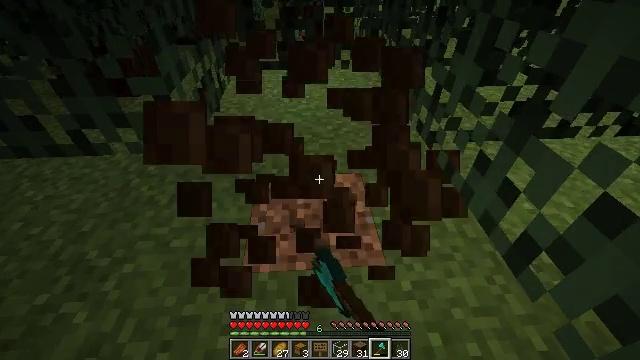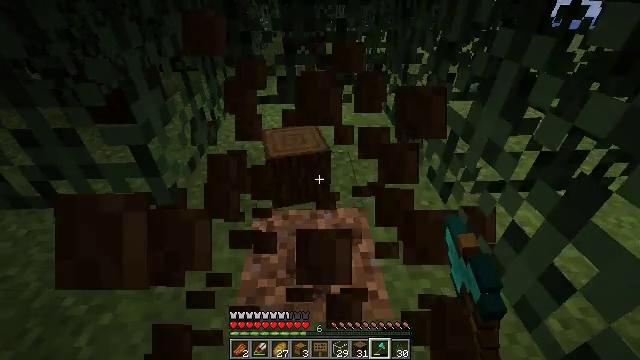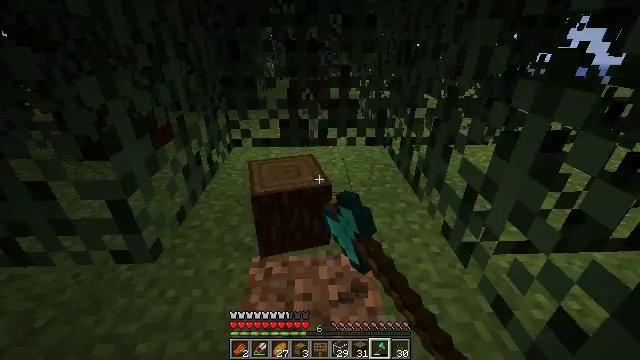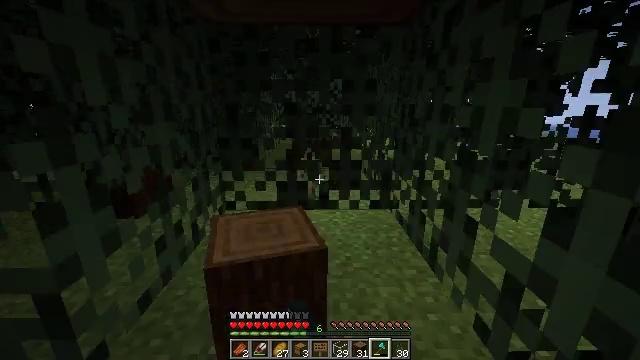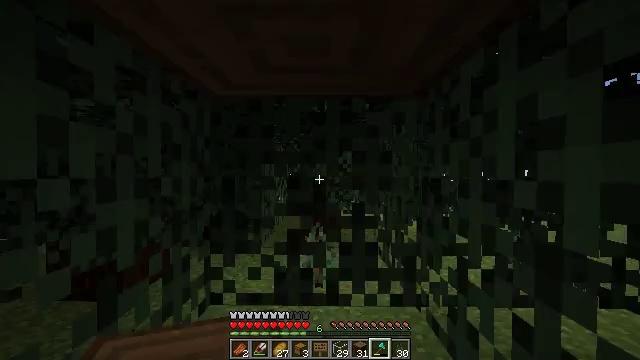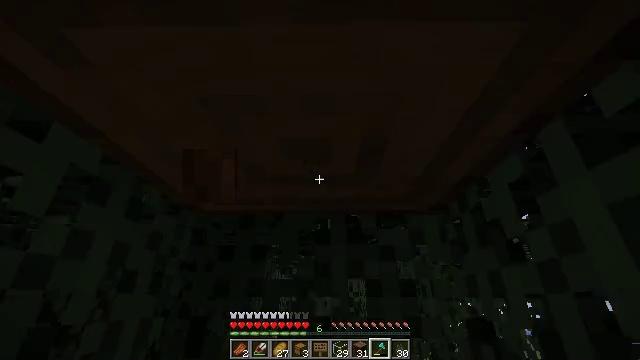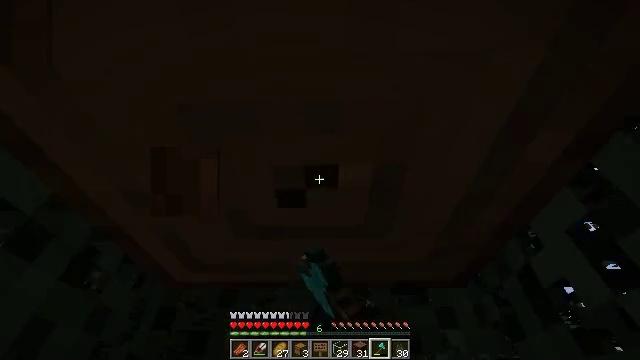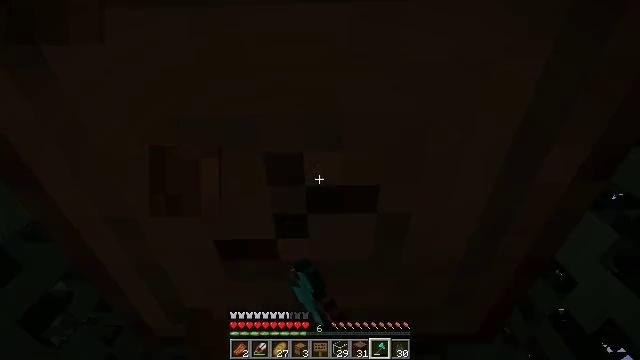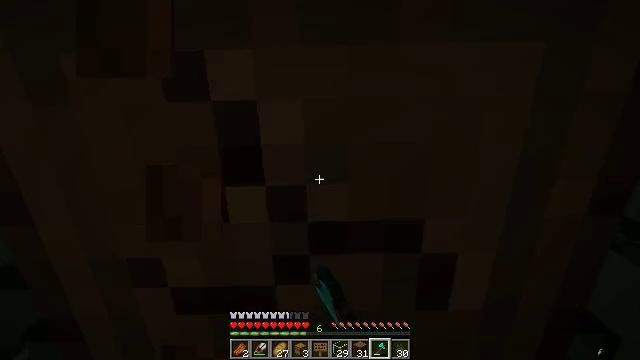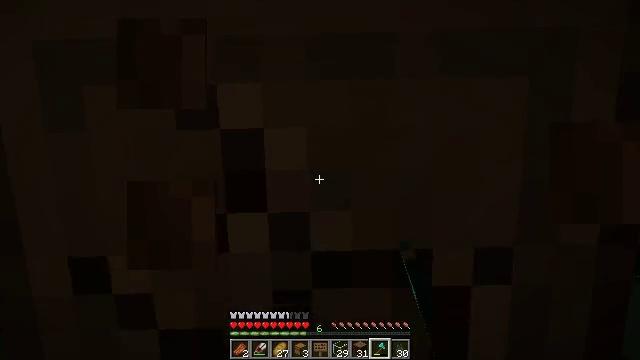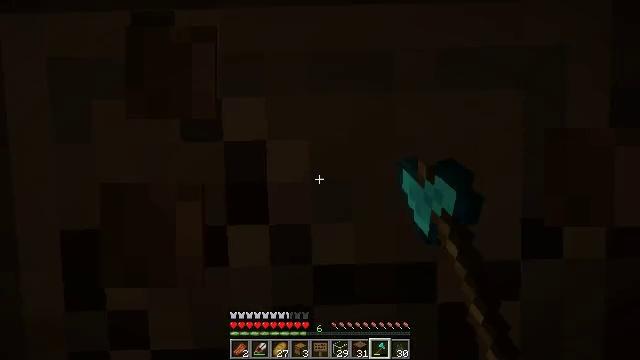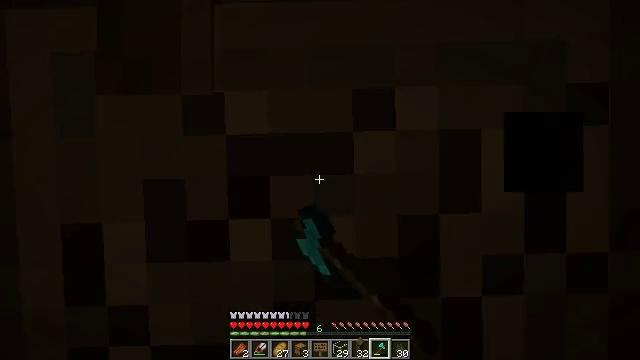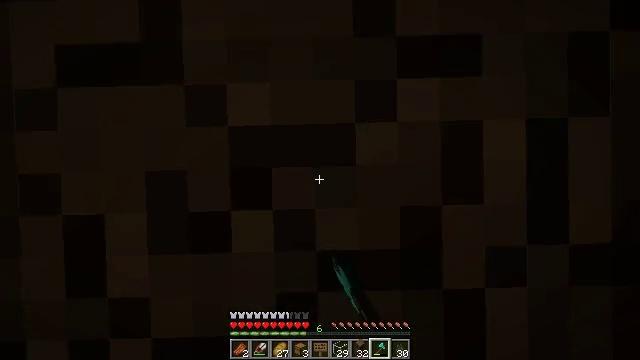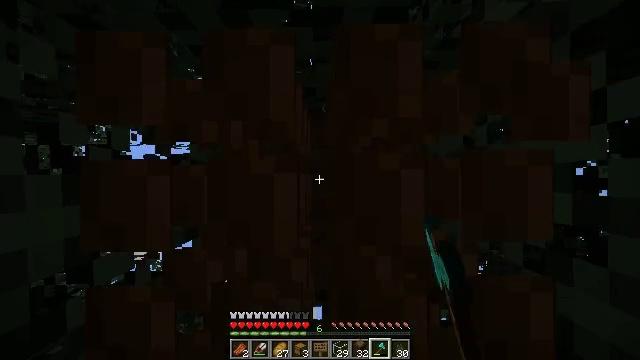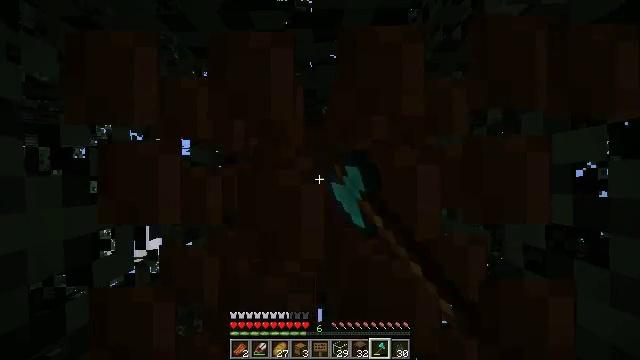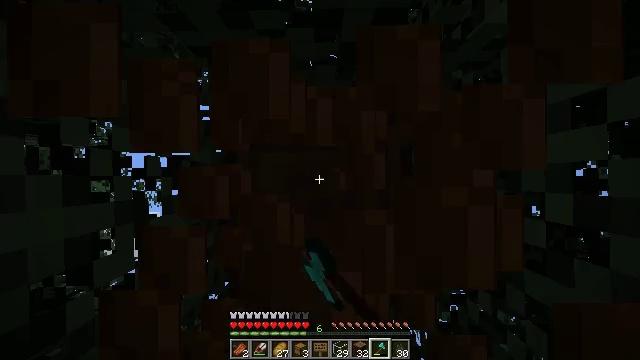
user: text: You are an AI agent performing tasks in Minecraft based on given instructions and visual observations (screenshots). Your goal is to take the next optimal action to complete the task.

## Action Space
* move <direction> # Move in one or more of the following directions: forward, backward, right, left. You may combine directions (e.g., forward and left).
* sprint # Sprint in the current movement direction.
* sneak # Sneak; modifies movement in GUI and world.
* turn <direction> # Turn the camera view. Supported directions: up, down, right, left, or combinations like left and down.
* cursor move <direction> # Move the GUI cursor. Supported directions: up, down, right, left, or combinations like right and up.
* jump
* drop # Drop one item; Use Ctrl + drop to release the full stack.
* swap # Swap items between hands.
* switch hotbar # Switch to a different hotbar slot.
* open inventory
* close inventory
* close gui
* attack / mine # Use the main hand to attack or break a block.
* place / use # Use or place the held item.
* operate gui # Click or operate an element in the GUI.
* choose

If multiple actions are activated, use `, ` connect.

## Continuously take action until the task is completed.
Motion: motion action
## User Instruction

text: Mine the spruce log from the forest.
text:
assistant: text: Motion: move forward, turn up, attack / mine
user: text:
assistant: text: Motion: move forward, turn left and up, attack / mine
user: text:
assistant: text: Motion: move forward, turn up, attack / mine
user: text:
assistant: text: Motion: move forward, turn left and up, attack / mine
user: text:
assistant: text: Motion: move forward, turn up, attack / mine
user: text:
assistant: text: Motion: turn up, attack / mine
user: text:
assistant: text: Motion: turn up, attack / mine
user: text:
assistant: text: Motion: turn up, attack / mine
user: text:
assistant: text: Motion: turn up, attack / mine
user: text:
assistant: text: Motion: turn up, attack / mine
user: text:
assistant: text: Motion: turn up, attack / mine
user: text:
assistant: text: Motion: attack / mine
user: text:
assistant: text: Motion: attack / mine
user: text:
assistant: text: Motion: attack / mine
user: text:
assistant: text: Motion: attack / mine
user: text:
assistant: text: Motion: attack / mine
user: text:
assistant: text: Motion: attack / mine
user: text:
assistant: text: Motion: attack / mine
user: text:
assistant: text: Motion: attack / mine
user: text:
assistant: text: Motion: attack / mine
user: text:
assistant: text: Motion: turn right and up, attack / mine
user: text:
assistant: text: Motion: turn right, attack / mine
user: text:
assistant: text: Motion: attack / mine
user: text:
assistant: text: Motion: attack / mine
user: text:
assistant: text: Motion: attack / mine
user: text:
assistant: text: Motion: attack / mine
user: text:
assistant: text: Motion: attack / mine
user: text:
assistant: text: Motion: attack / mine
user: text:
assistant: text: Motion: attack / mine
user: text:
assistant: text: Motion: attack / mine